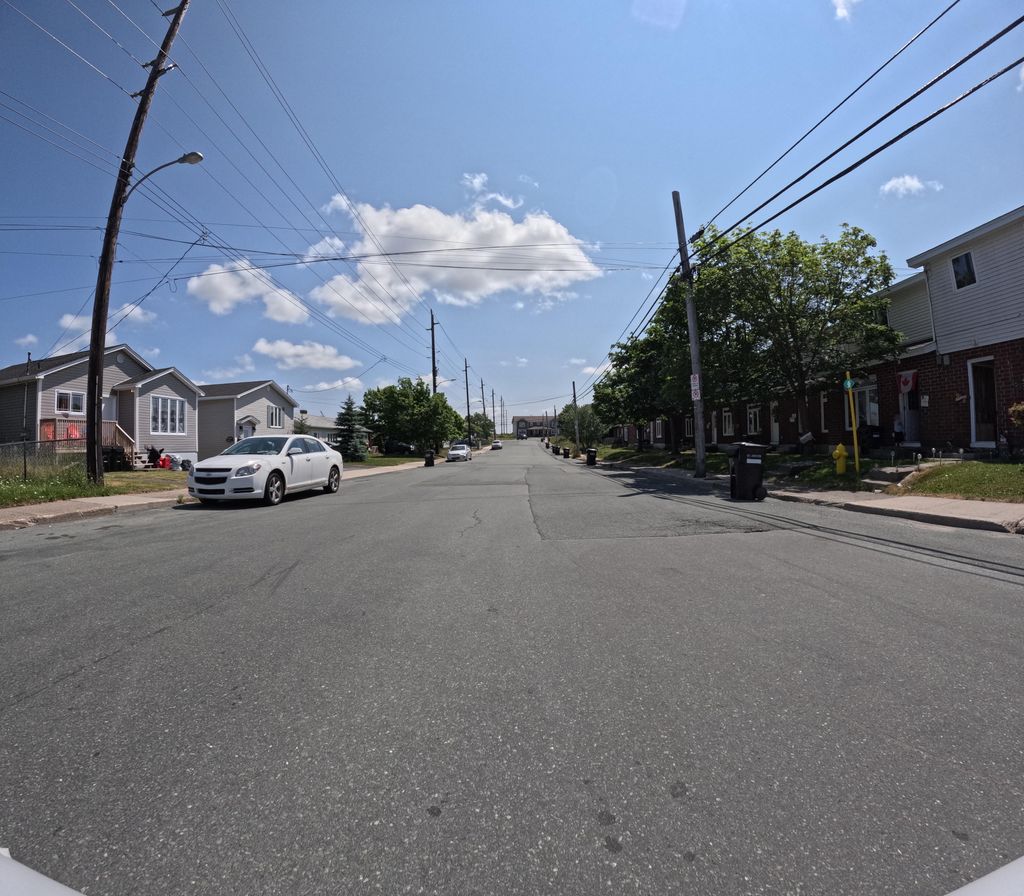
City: st_johns